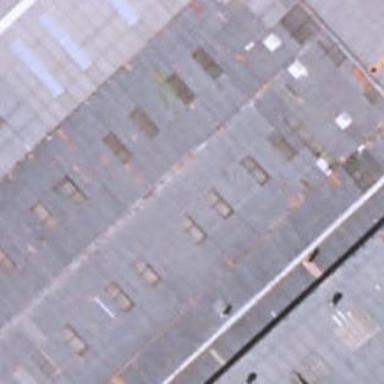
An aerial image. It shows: Industrial building.